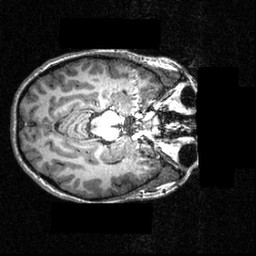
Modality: T1w
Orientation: axial
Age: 16
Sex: female
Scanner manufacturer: siemens
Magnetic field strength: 3.951 T
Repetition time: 1.5 s
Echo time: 0.00335 s